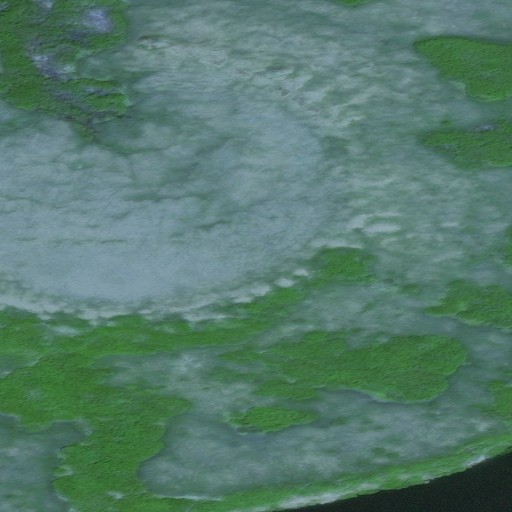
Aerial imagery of mountain in Alaska named Taktusak Hill containing only unknown